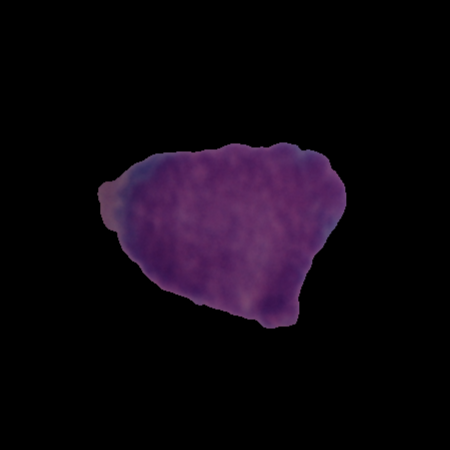
Label: cancer